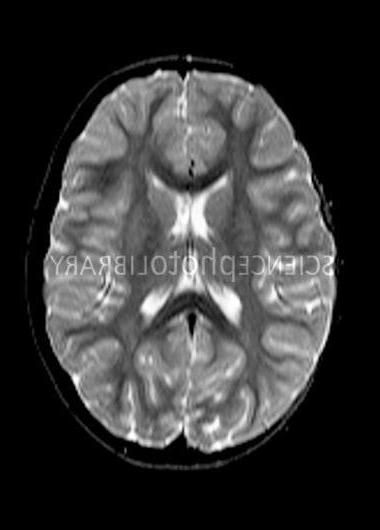
Label: notumor